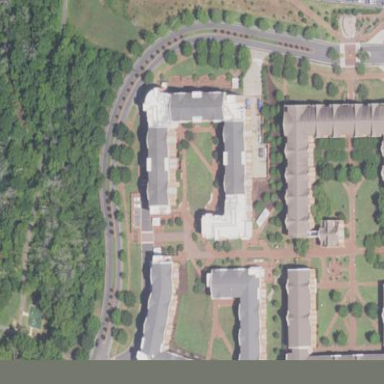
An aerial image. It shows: Dormitory building.